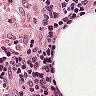
Metastatic tissue present: no